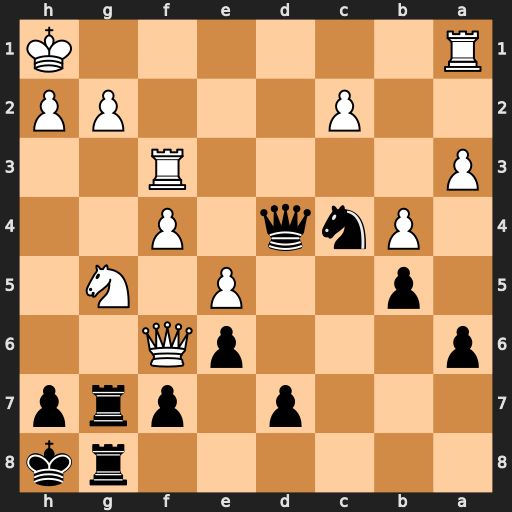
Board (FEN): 6rk/3p1prp/p3pQ2/1p2P1N1/1Pnq1P2/P4R2/2P3PP/R6K
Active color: b
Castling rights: -
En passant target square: -
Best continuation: Qxa1+ Rf1 Qxf1#